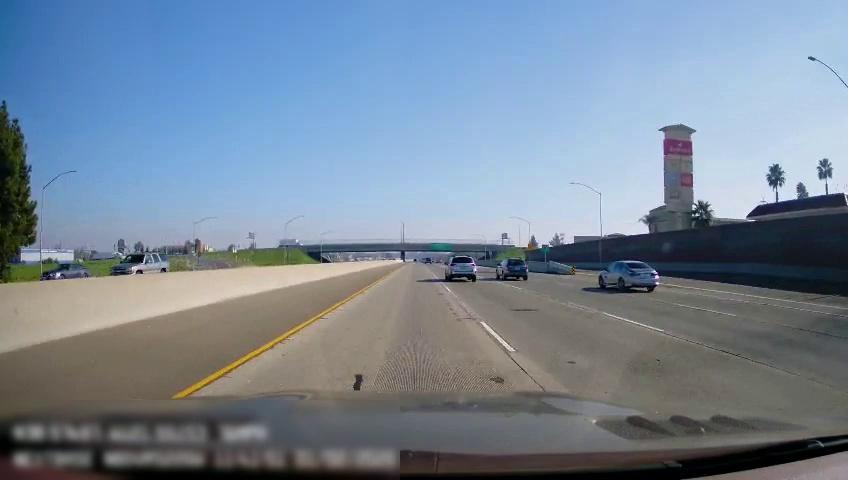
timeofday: Day
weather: Sunny
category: Drivable Space
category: Vehicles | Car
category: Vehicles | SUV
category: Drivable Space
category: Vehicles | SUV
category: Vehicles | Car
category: Vehicles | SUV
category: Lanes | Current Lane
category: Lanes | Current Lane
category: Lanes | Current Lane
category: Lanes | Alternate Lane
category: Lanes | Alternate Lane
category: Lanes | Alternate Lane
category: Traffic | Signs
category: Traffic | Signs